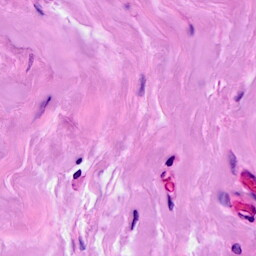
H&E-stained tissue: Breast